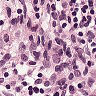
Metastatic tissue present: no